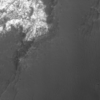
Label: not_dusty